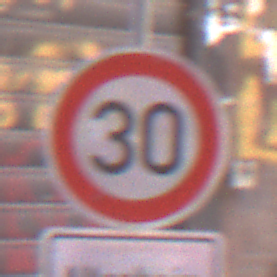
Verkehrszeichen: Geschwindigkeit30
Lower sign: HinweisDurchVerbaleAngabe10
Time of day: MorningAfternoon
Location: Outdoor (Urban)
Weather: Clear
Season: NotSpecified
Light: Natural